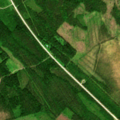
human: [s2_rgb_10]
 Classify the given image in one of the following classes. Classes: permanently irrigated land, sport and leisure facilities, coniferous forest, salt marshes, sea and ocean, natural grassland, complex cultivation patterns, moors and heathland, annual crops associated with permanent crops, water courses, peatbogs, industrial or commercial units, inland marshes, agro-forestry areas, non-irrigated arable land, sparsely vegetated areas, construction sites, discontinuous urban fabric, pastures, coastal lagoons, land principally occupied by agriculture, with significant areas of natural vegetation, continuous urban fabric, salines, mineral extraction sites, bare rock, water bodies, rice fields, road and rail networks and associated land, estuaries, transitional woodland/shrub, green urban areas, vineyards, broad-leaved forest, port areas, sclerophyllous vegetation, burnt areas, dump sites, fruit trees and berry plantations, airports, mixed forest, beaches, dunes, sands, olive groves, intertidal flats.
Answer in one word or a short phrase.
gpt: coniferous forest, mixed forest, transitional woodland/shrub, peatbogs